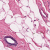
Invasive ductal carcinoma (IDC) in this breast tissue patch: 0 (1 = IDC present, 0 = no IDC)